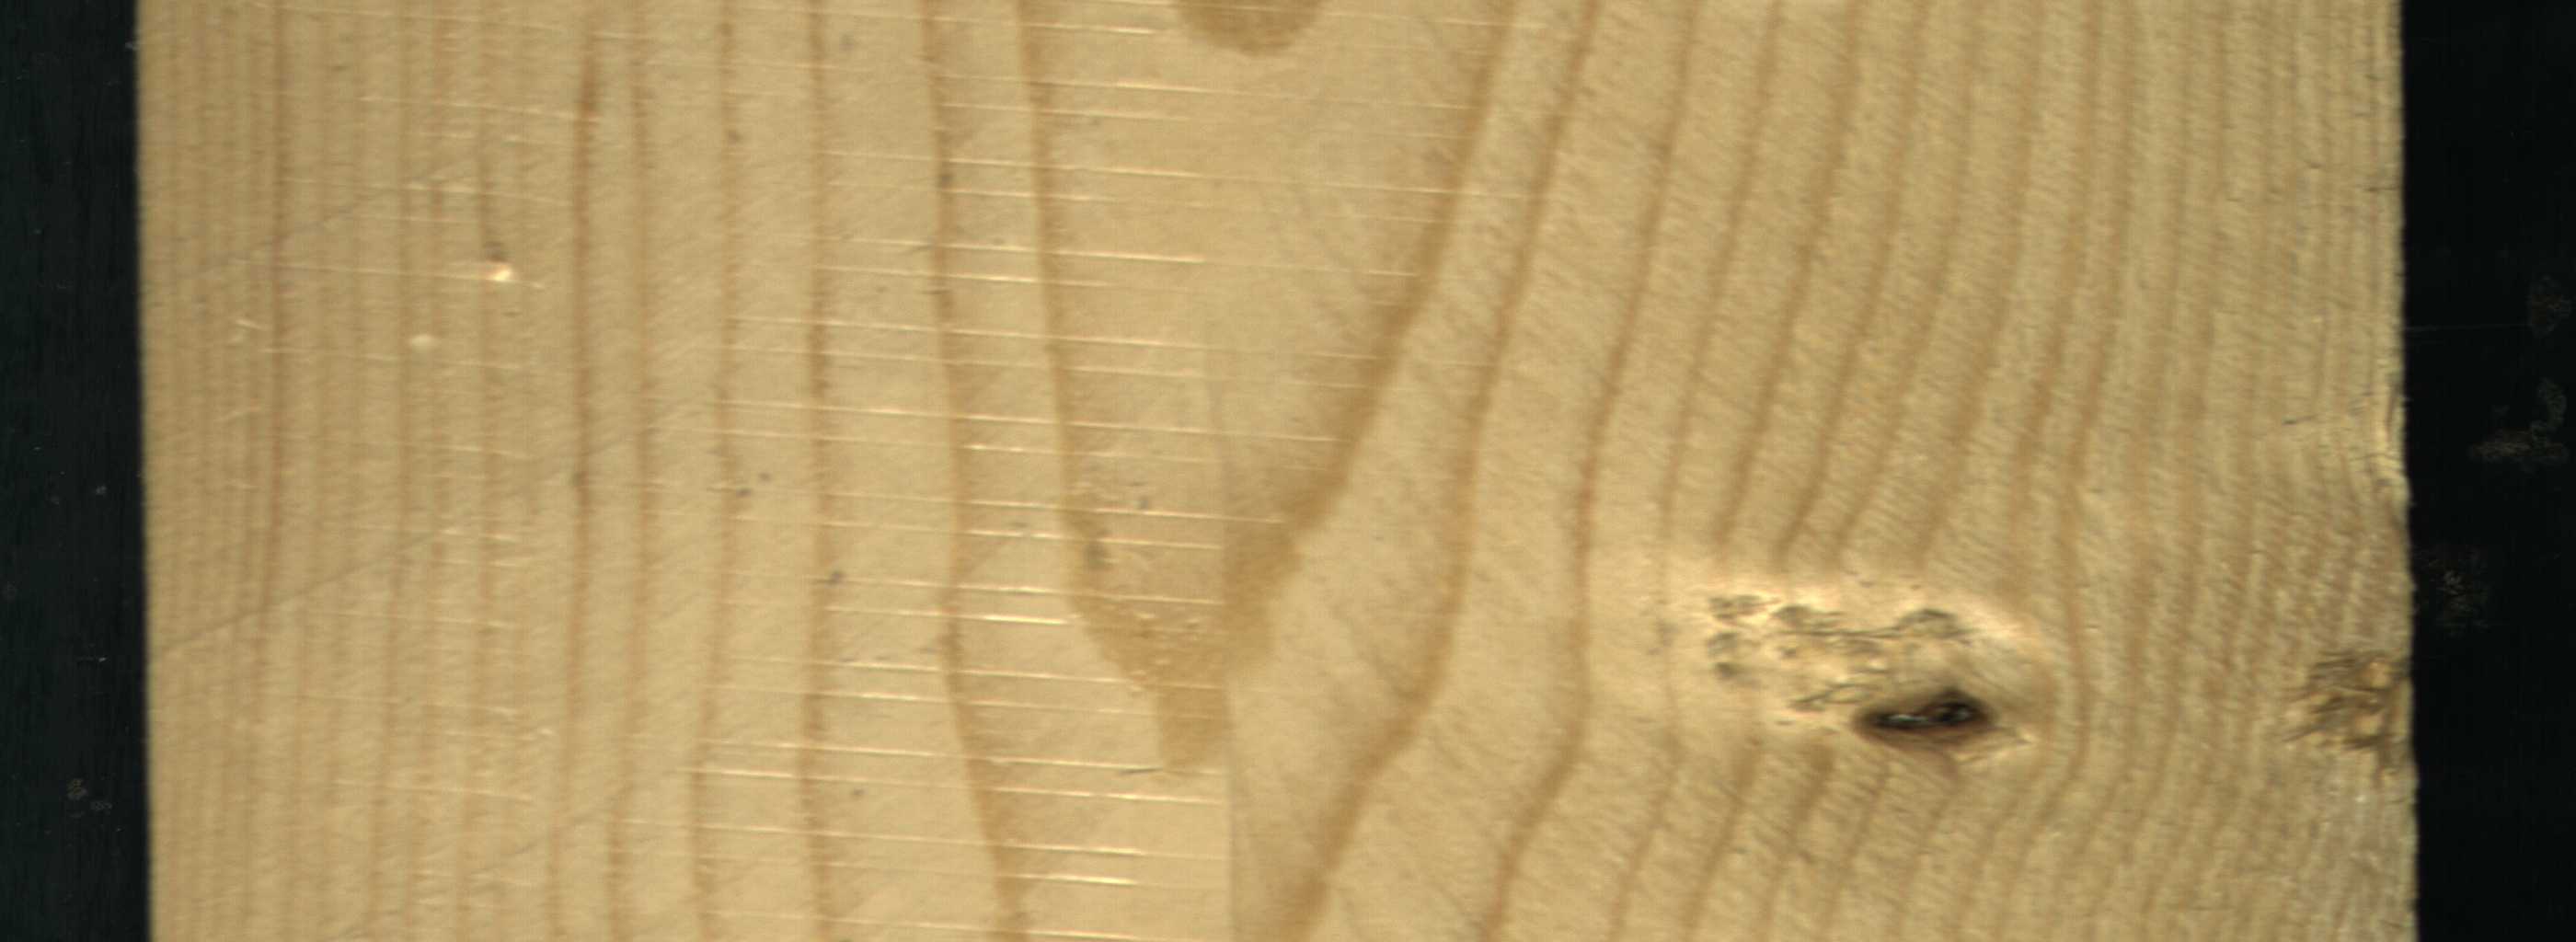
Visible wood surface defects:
Dead_Knot